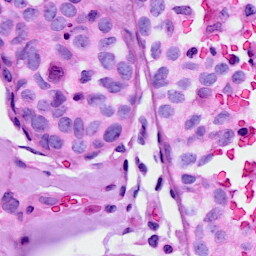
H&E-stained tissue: Breast